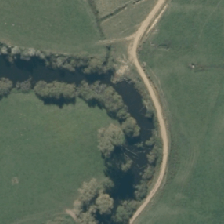
Land cover: lake_pond